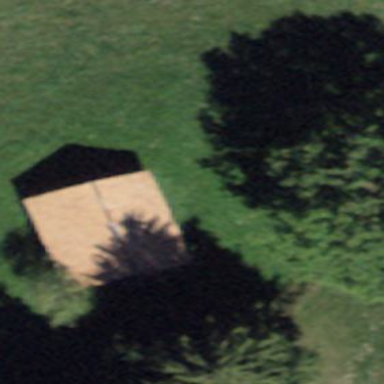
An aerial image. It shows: Barn.